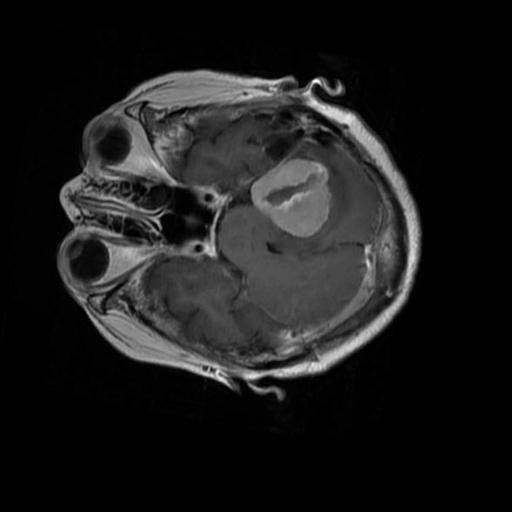
Label: brain_menin